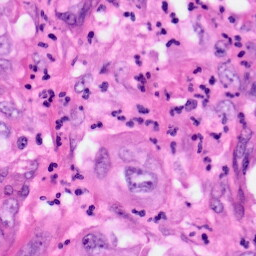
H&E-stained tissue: Pancreatic